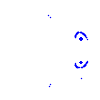
Particle: kaon